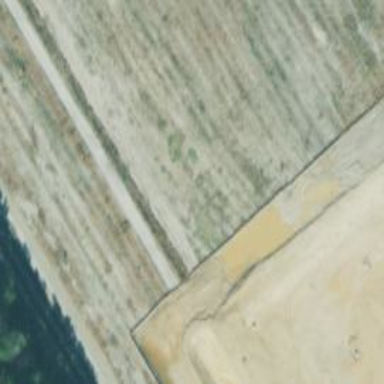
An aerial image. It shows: Abandoned railway yard.